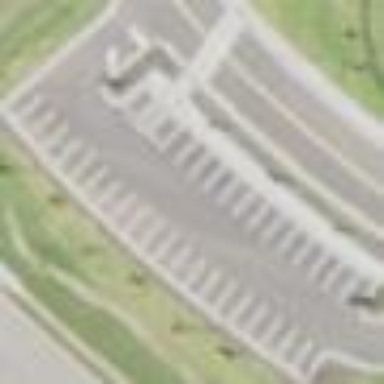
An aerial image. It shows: Parking area with asphalt surface.